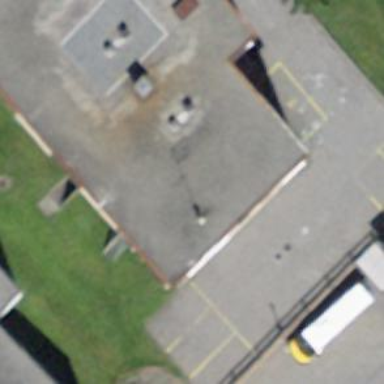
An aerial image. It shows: Building with flat roof.